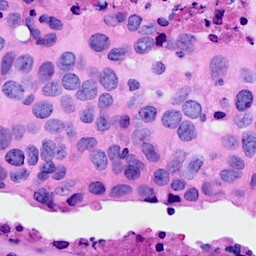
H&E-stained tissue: Breast